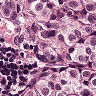
Metastatic tissue present: yes